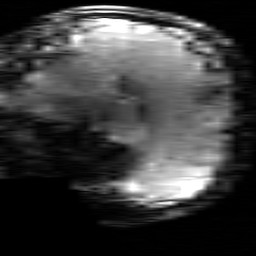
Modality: T2starw
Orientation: sagittal
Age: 22
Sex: male
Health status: healthy
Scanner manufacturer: siemens
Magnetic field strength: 3 T
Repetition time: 0.7 s
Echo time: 0.02 s